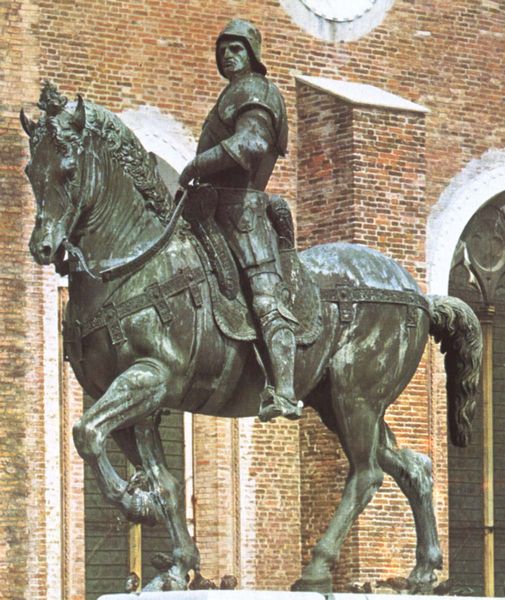
Titel: Reiterstandbild Bartolomeo Colleonis
Künstler: Andrea del Verrocchio
Standort: Venedig, Campo S. Giovanni e Paolo (EU - I - Venetien)
Schlagwörter: kampf, mann, fenster, hintergrund, hut, gebäude, alt, stein, bild, kirche, pferd, reiter, skulptur, statue, sattel, schwanz, schweif, steigbügel, zaumzeug, zügel, mauer, ziegel, backstein, schlacht, metall, bronze, plastik, fotografie, eisen, geschirr, kupfer, soldat, helm, stiefel, herrscher, schritt, ritter, rüstung, trense, ross, macht, standbild, pferdeschwanz, reiterstandbild, backsteine, statur, panzerung, grünspan, rüsting, satteol, zaumzeueg, backsteion